Aerial crown-view tile of a tropical tree (Barro Colorado Island, Panama), acquired 20250414:
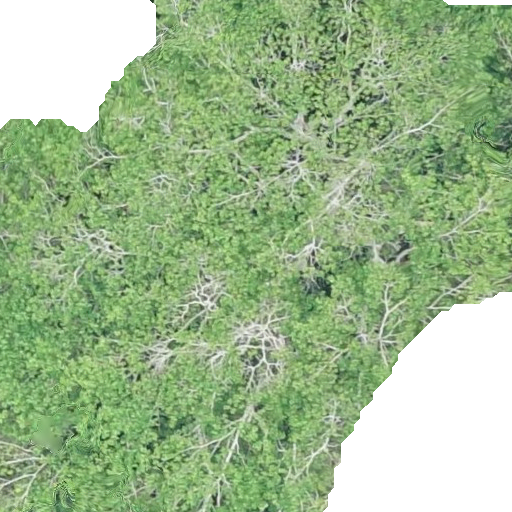
Species: Hura crepitans
GBIF accepted scientific name: Hura crepitans
Crown area: 476.267 m²